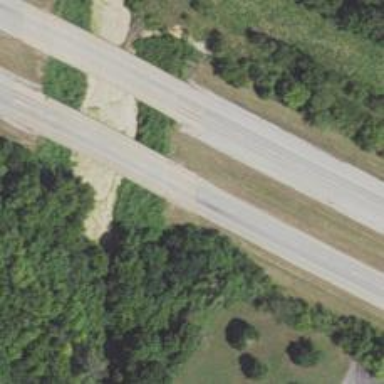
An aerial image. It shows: Beam bridge over trunk highway.